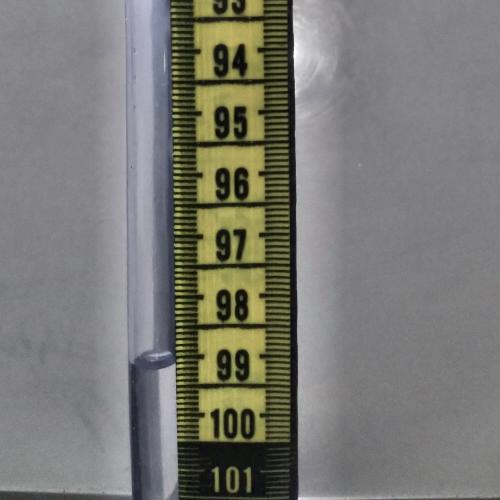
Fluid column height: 99.1 cm